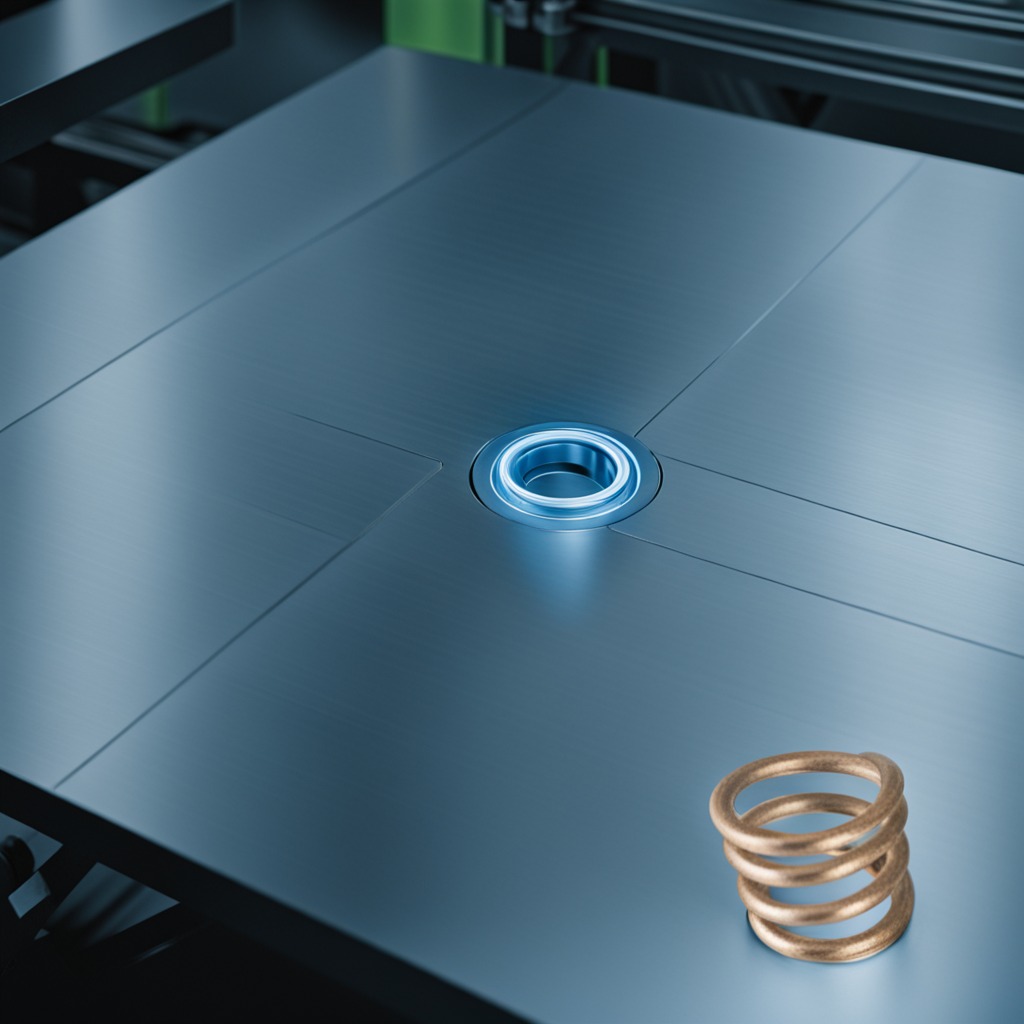
A coiled metal spring is lying on the metal table.